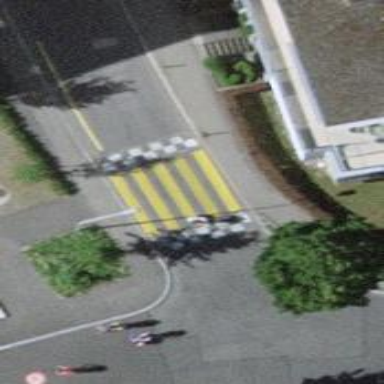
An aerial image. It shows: Kerb serving as barrier.